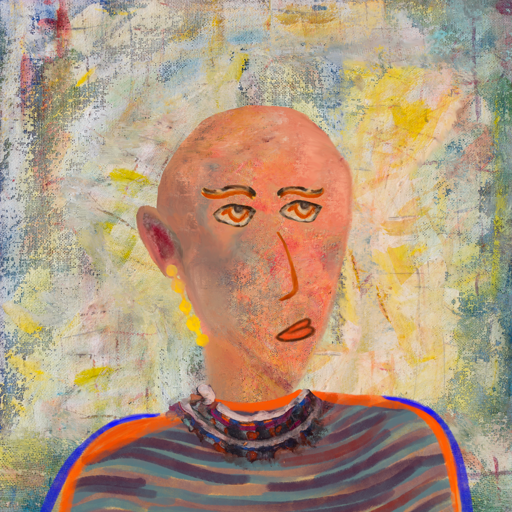
Background: Irani, Head And Neck Side: Irani, Face Side: Experience, Bust: Experience, Hair Side: Blank, Head Accessory: Blank, Second Necklace: Blank, Necklace: Hypocrite_1, Baby: Blank